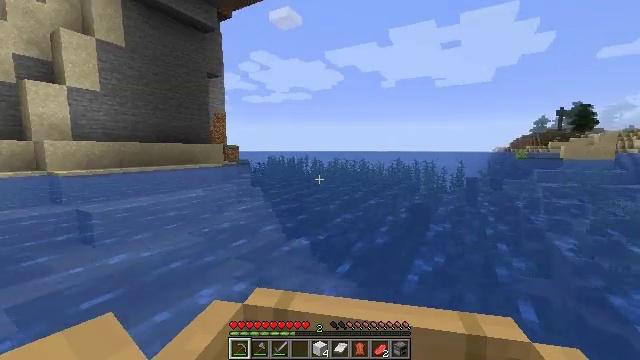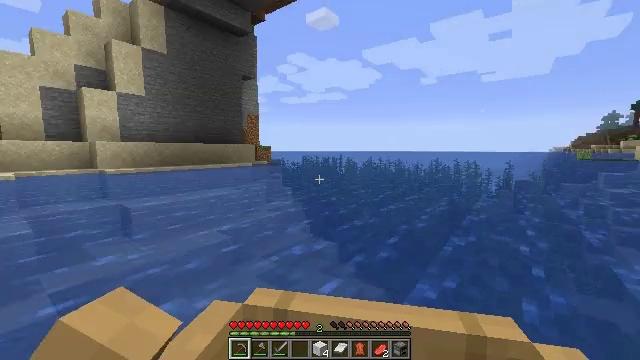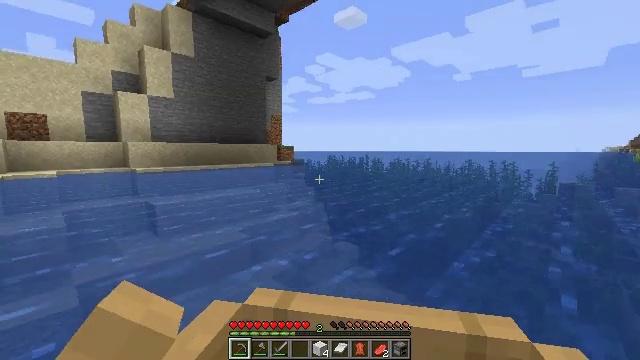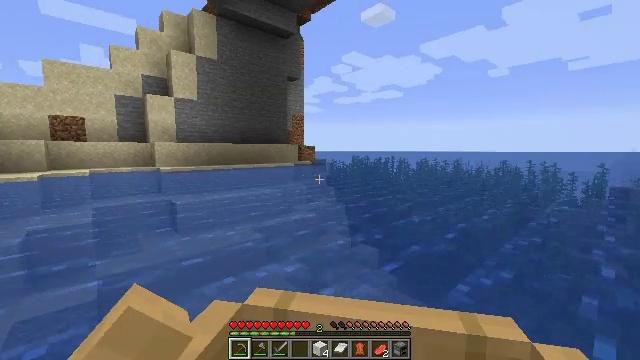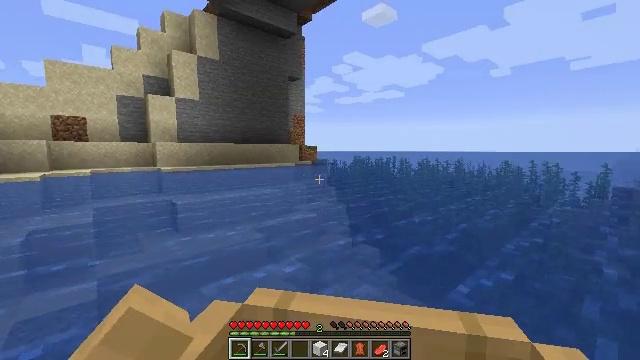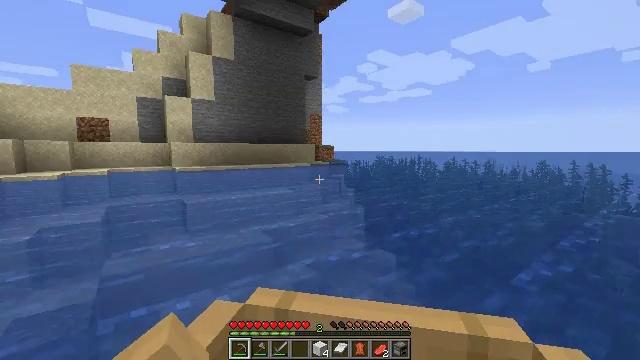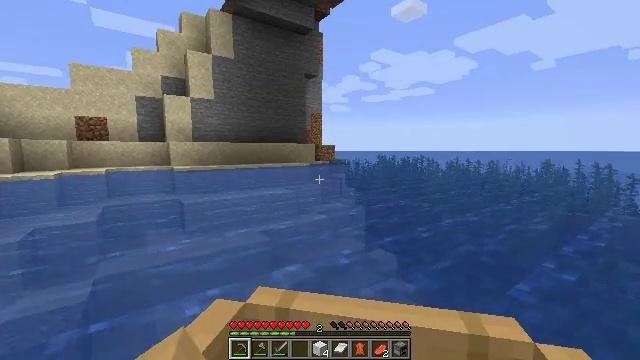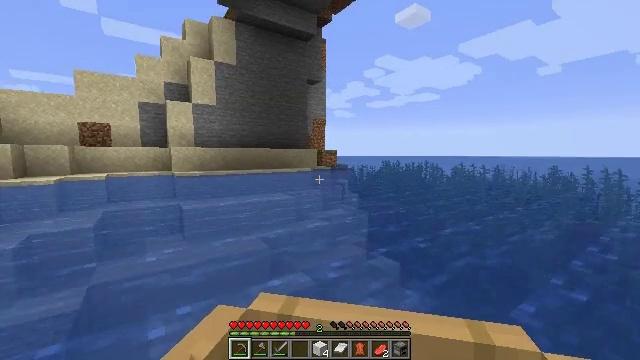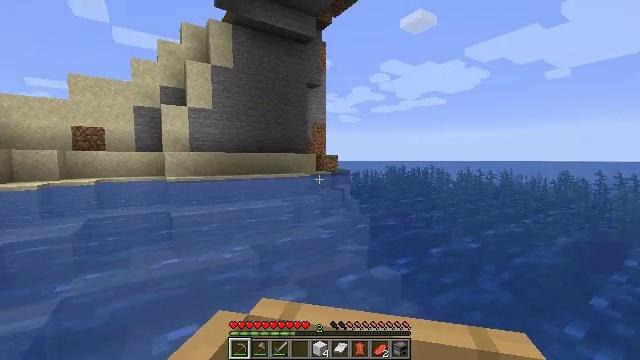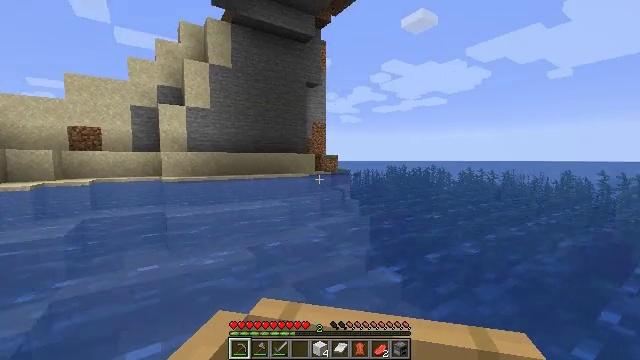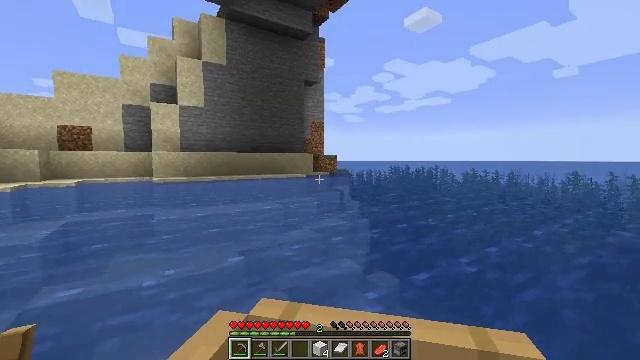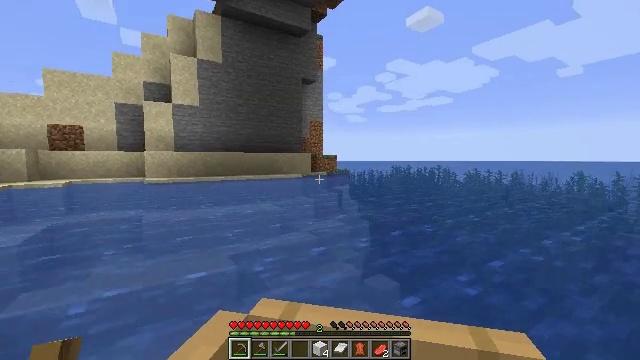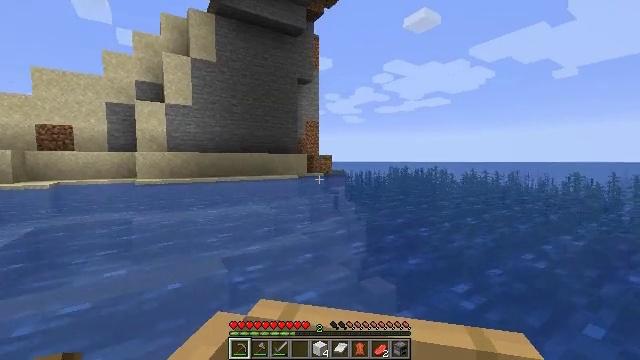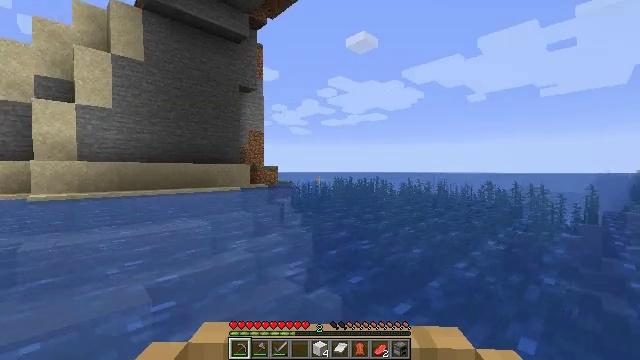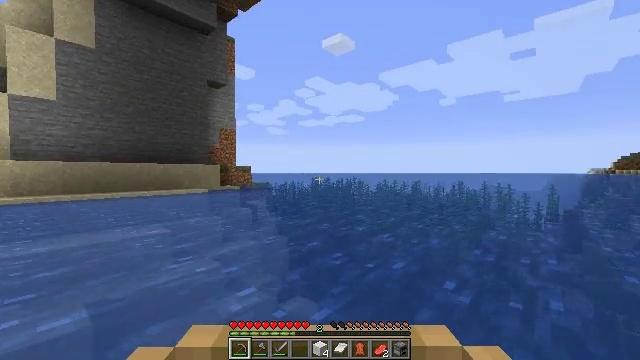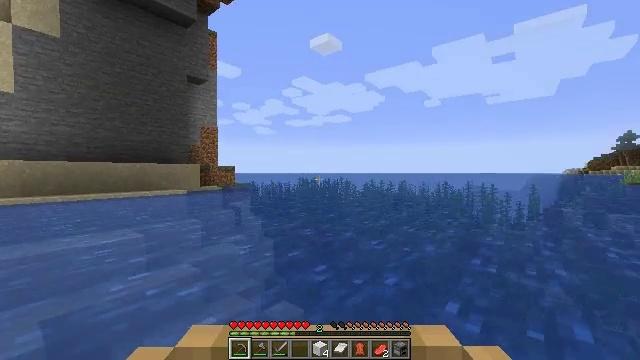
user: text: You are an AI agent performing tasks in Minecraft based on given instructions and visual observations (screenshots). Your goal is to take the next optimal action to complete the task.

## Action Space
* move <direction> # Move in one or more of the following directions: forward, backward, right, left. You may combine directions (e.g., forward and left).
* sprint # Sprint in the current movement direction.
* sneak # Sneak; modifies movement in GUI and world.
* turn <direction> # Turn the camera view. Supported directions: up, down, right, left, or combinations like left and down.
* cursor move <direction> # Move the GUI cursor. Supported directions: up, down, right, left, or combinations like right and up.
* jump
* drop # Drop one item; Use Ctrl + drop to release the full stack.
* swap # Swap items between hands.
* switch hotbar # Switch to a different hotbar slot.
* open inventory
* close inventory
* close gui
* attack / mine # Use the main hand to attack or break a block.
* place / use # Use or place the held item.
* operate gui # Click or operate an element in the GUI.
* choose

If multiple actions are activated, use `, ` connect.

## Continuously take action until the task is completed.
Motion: motion action
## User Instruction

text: Collect the blue bed by attacking it.
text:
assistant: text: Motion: move forward
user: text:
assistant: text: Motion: move forward
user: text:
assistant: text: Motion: move forward and move right
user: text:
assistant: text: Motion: move forward and move right
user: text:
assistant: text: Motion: move forward and move right
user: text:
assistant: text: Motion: move forward
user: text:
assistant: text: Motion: move forward, turn up
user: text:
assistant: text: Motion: move forward, turn up
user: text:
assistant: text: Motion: move forward
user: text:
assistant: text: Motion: move forward
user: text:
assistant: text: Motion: move forward and move right
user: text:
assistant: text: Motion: move forward and move right
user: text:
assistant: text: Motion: move forward and move right, turn right and up
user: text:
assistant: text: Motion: move forward and move right, turn right
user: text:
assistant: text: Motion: move forward
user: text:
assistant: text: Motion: move forward
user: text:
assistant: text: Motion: move forward
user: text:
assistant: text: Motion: move forward
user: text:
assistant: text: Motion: move forward
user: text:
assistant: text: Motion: move forward
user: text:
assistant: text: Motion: move forward, turn right
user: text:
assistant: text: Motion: move forward and move right, turn right
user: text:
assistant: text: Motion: move forward and move right, turn right
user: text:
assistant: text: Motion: move forward and move right
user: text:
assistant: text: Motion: move forward and move right
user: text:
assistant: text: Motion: move forward
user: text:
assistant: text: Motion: move forward
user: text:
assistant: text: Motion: move forward
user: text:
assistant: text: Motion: move forward
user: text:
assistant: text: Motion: move forward